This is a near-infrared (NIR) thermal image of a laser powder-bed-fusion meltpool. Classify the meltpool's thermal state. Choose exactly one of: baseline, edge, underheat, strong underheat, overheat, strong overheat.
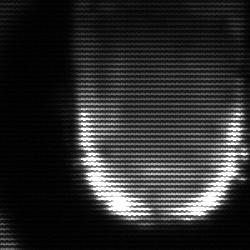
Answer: baseline